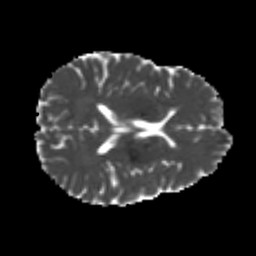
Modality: MD
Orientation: axial
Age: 26
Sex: male
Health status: healthy
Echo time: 0.074 s